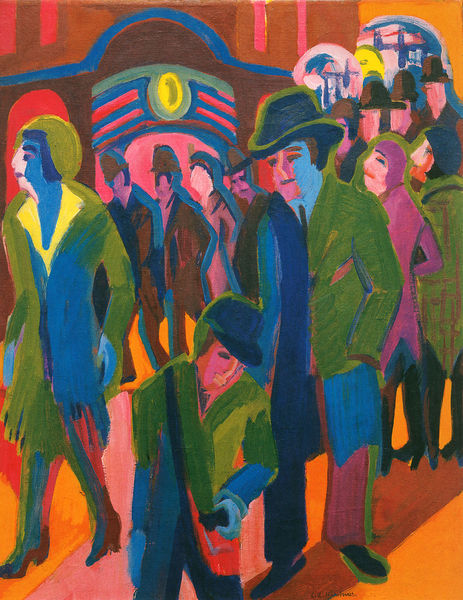
Titel: Straße mit Passanten bei Nachtbeleuchtung
Künstler: Ernst Ludwig Kirchner
Institution: Baden-Baden, Museum Frieder Burda
Schlagwörter: blau, gemälde, gruppe, körper, mann, schatten, frauen, gelb, grob, grün, kirchner, menschen, stadt, bunt, frau, hut, hüte, licht, männer, orange, strasse, szene, gebäude, haus, rot, weg, expressionismus, gesichter, mütze, augen, öl, gehen, fransen, theater, kontrast, rosa, deutschland, farbig, bogen, laufen, warm, abstrakt, farben, farbe, junge, tor, eingang, macke, tasche, kontraste, pinselstriche, matisse, chagall, zwanziger, marc, geischter, 20er jahre, sesichter